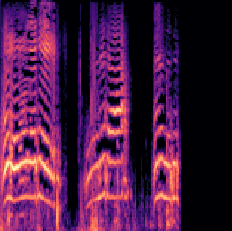
Sound class: Baby cry